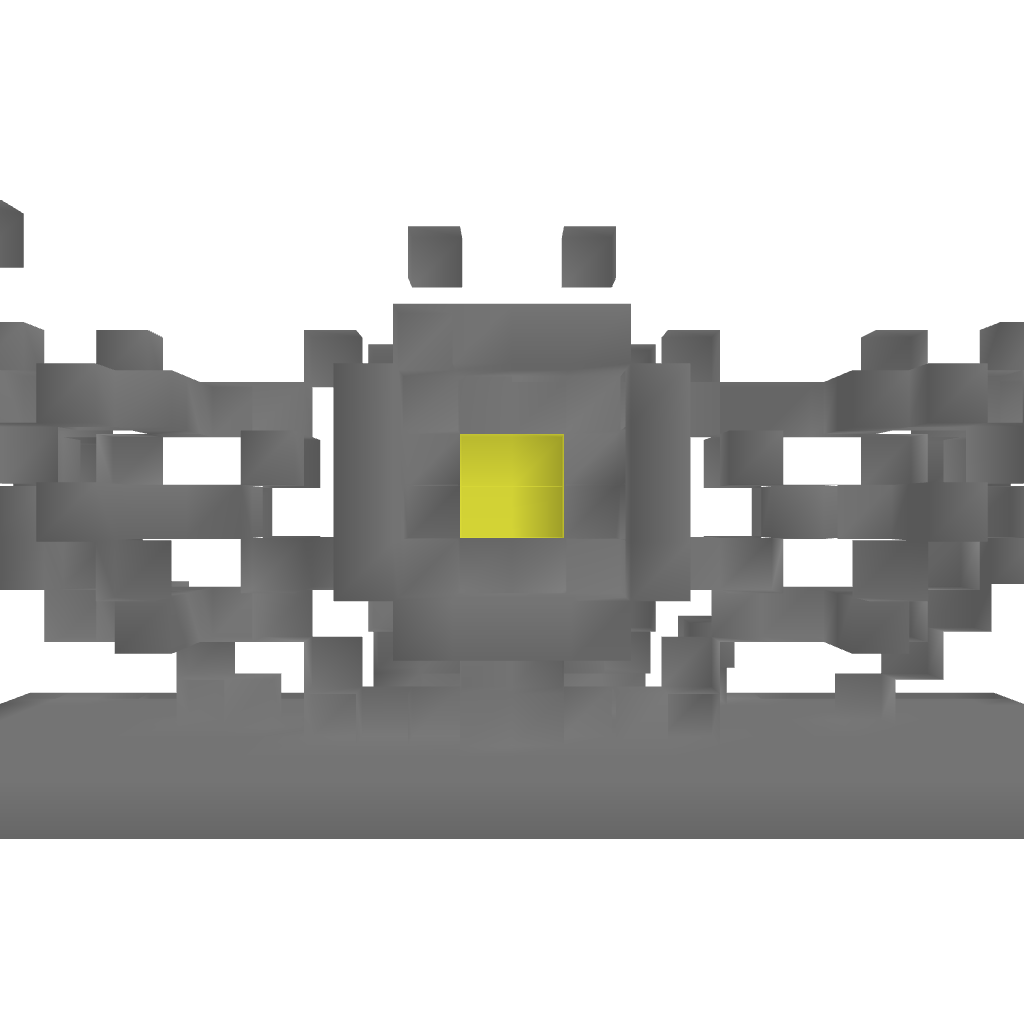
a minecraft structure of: Door 4x4 bad low quality